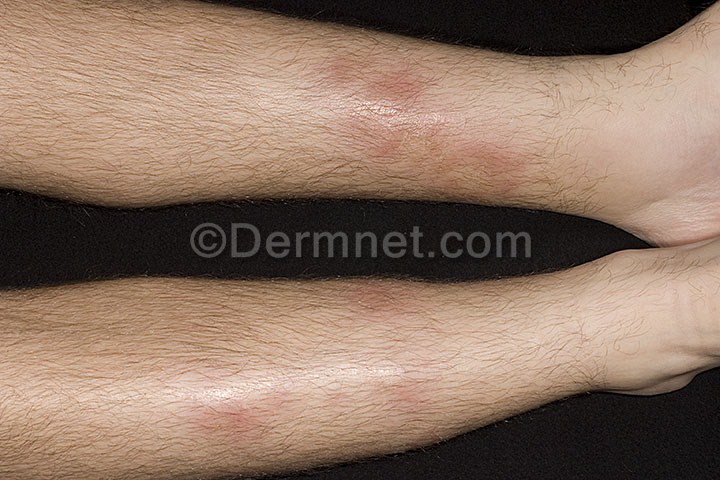
Disease: Vasculitis Photos